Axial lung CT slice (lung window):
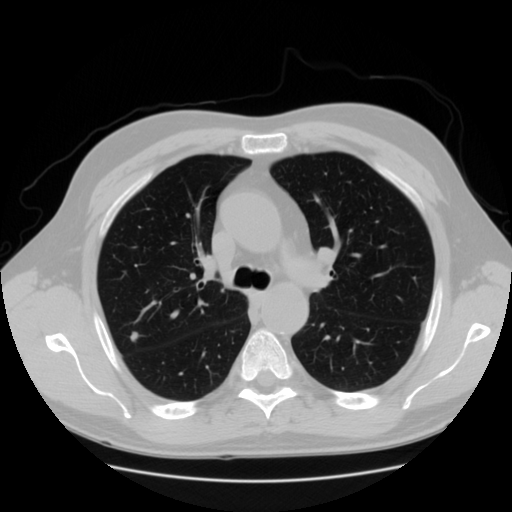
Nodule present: yes
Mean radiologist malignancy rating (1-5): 3